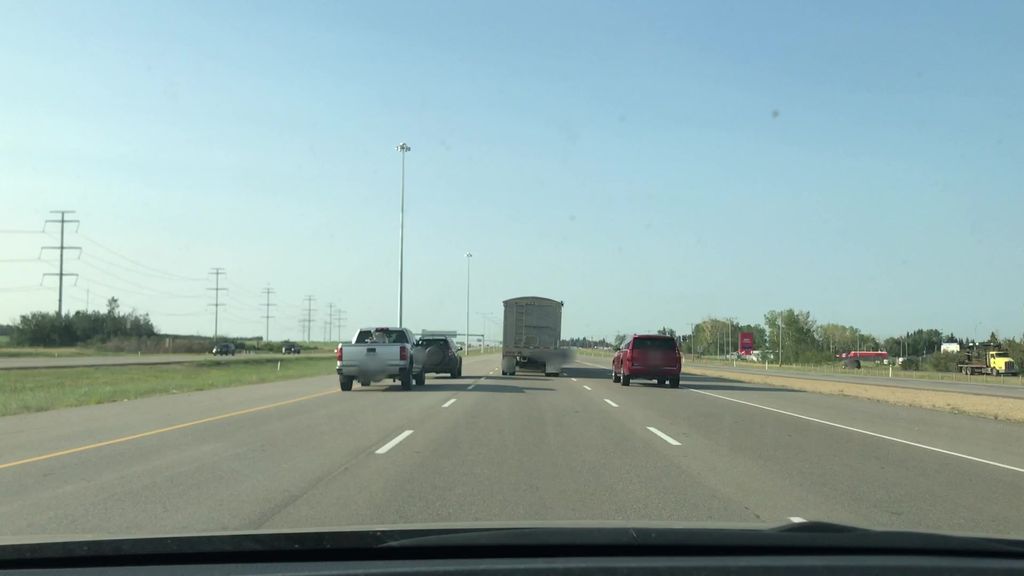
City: edmonton